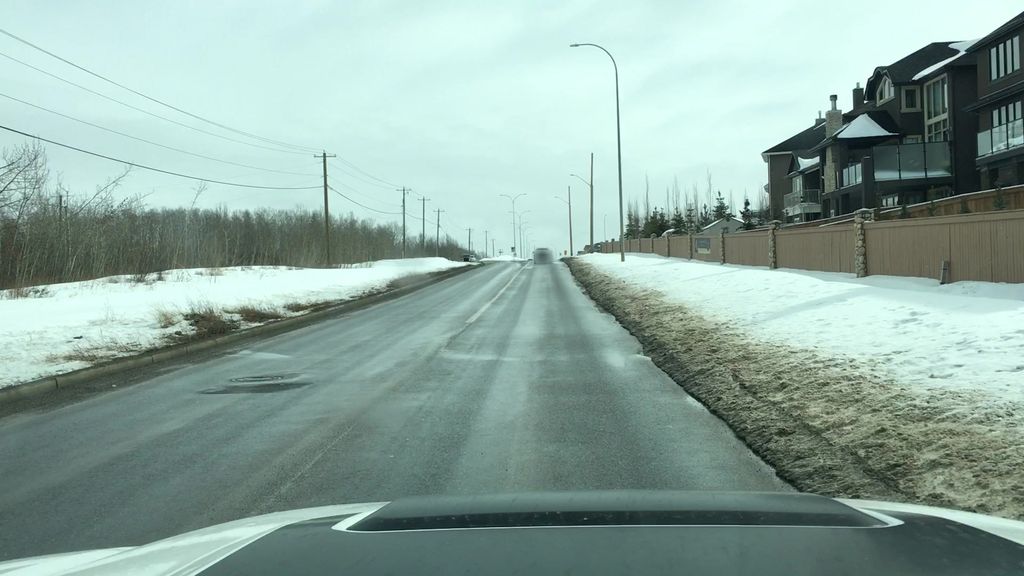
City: calgary